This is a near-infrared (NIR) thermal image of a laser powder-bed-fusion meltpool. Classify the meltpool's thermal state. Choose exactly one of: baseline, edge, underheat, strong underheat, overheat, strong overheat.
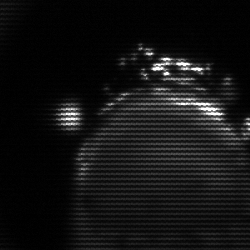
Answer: edge